Interaction volume radius: 5 \u00c5
Interaction volume height: 20 \u00c5
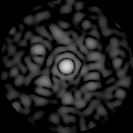
Disorder parameter: 0.8113